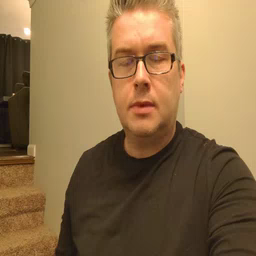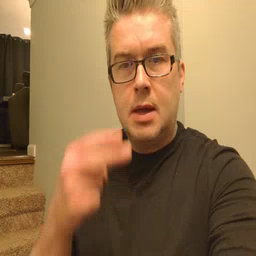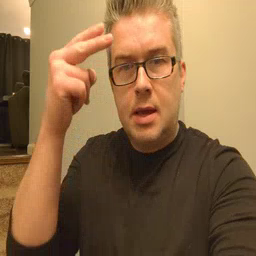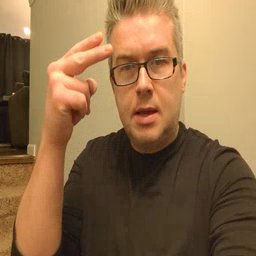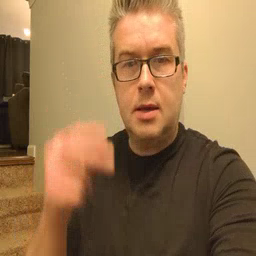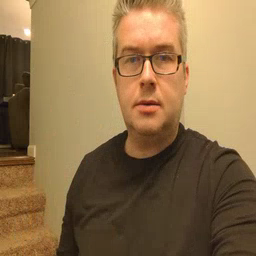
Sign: high